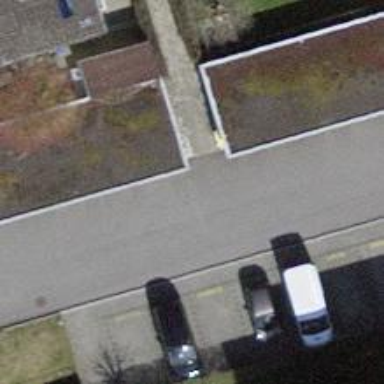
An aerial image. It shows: Path made of paving stones.